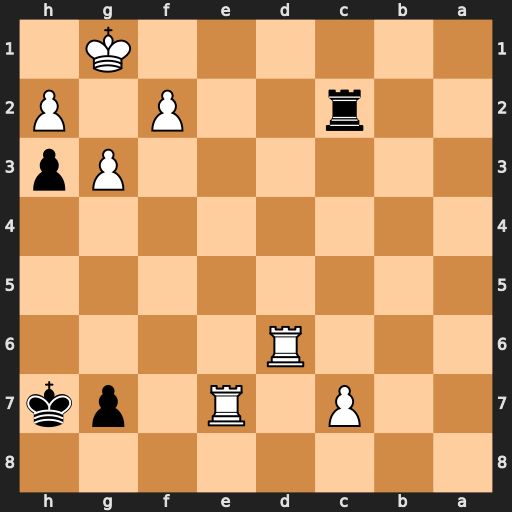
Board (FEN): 8/2P1R1pk/3R4/8/8/6Pp/2r2P1P/6K1
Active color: b
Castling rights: -
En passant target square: -
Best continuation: Rc1+ Rd1 Rxd1+ Re1 Rxe1#